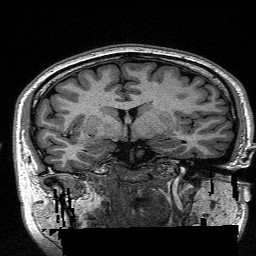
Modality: T1w
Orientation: sagittal
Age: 20
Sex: male